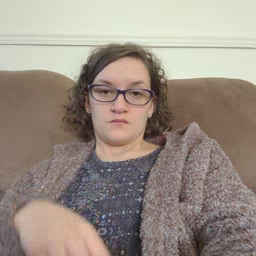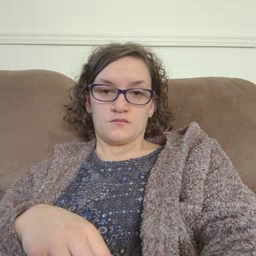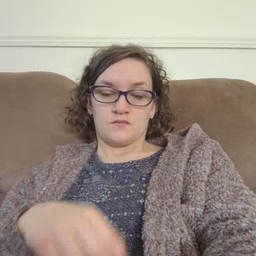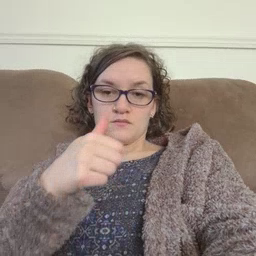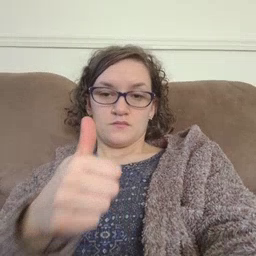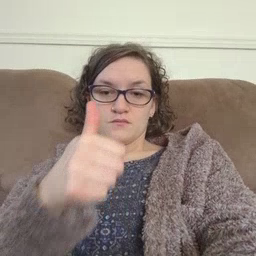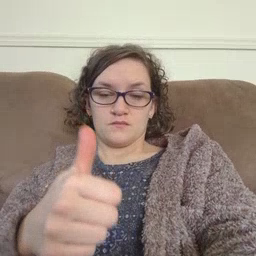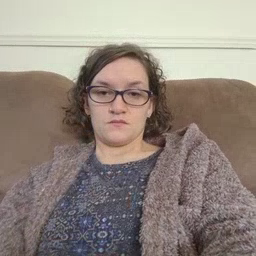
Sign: yourself